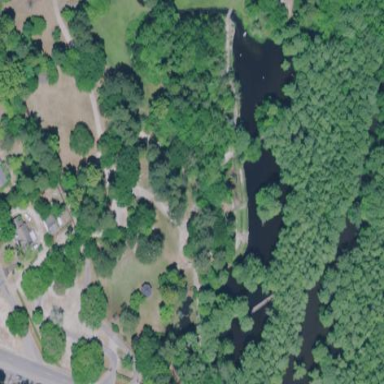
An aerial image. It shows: Lovely park for leisure and relaxation.